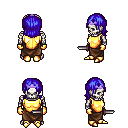
a pixel art fantasy rpg character, male body template, skeleton, gold chest armor, robe skirt, blue long bangs hairstyle, purple tiara, gold gloves, gold boots, dagger, four views (front, back, left, right), 2x2 character sprite sheet, small pixel art, hard edges, no anti-aliasing